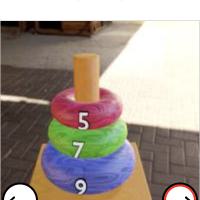
Task: sum
Answer: 21